Question: I have a task/mini project to complete which is along the lines of GUI development.
A Visual Studio project (on top of which I am supposed to work) which is a HTML, JavaScript and CSS based web application project that does adding, deletion, editing data and other small tasks upon button clicks. But the GUI for this project is in the basic style containing simple buttons (e.g "Add", "Delete"), Text boxes and tables.
I have also been given an adobe illustrator file that contains the image of the expected rich GUI.
"Create a high-fidelity version of the application from the provided basic design (project) to match the expected concept design (the rich GUI expected)"
I am supposed to create a rich GUI (fancy looking) (by any method) and when I click the new GUI's buttons "Add", "Delete", it should call the javascript functions as in the original project.
I thought of using Silverlight or WPF for creating the rich GUI but it generates xaml code. A HTML output will be of great help to me so that I can call the javascript functions.
What is the best approach to get this done. Thanks :)
HELP GREATLY APPRECIATED! THANK YOU VERY MUCH! :) :) :)

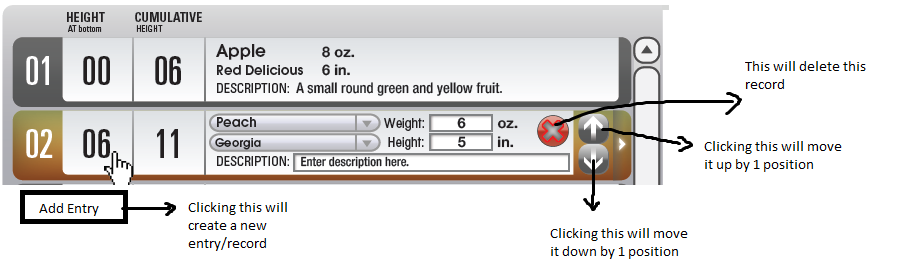
Answer: No problem, when designing the UI I like to begin with getting the basic layout of the controls wire-framed onto the page. Once the wireframe begins to take shape then I'll hook up my javascript events. It's recommended that you get your layout pretty much where you want it before you start fine-tuning your CSS branding.
Here's a quick starter wireframe for you: <URL>